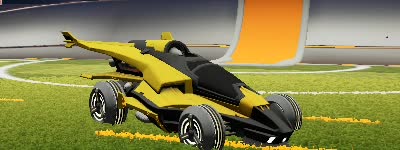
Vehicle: aftershock